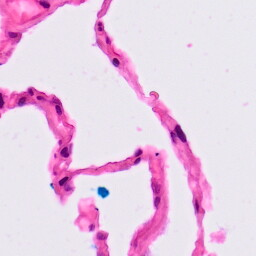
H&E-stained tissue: Lung